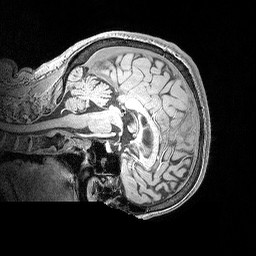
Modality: MP2RAGE
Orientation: sagittal
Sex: female
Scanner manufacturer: siemens
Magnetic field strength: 3 T
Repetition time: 5 s
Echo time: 0.00292 s